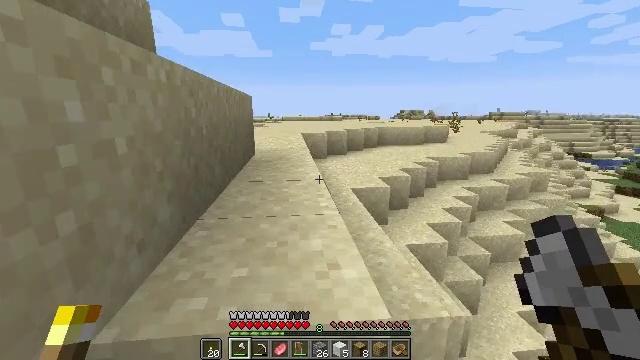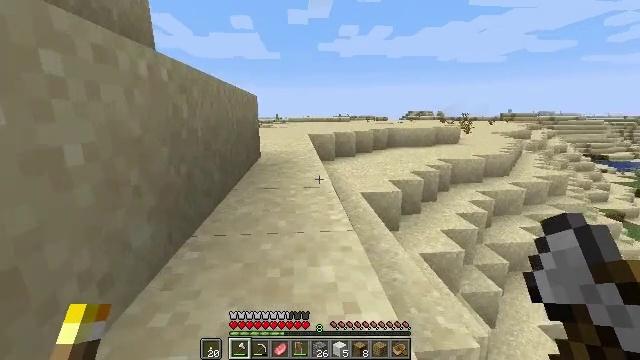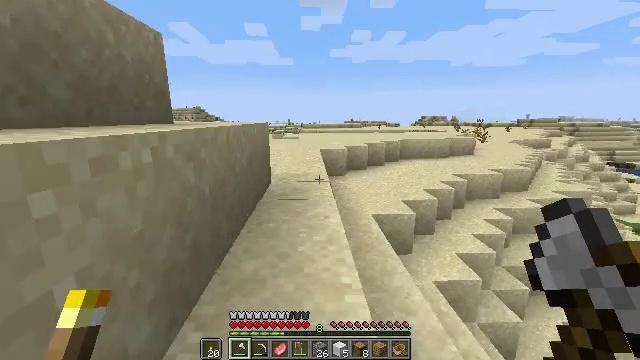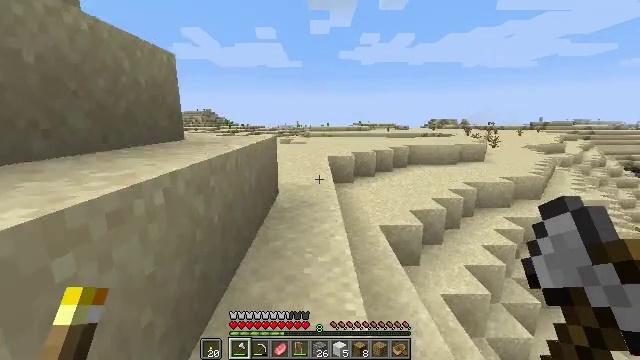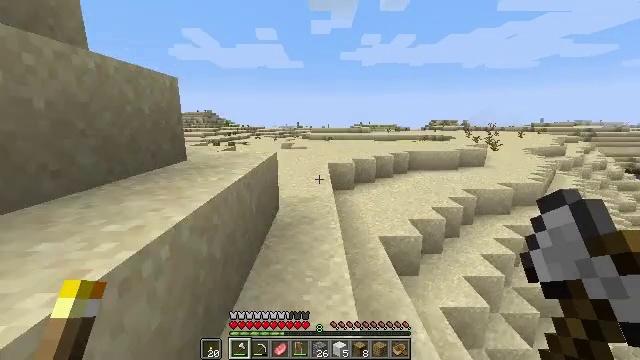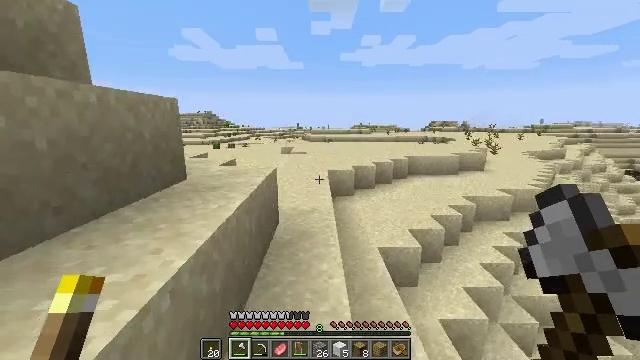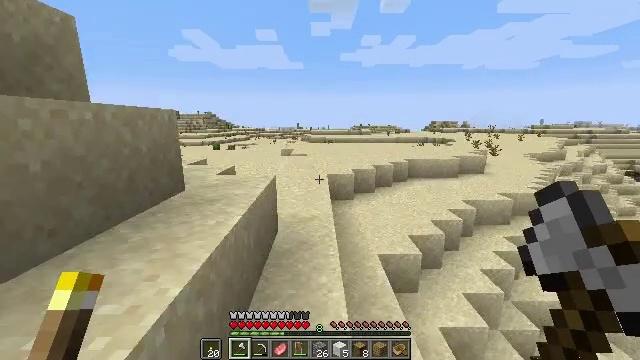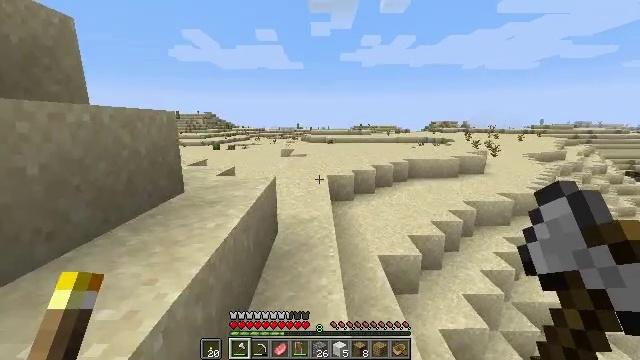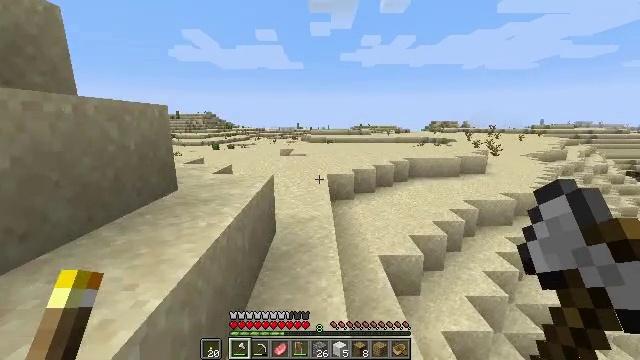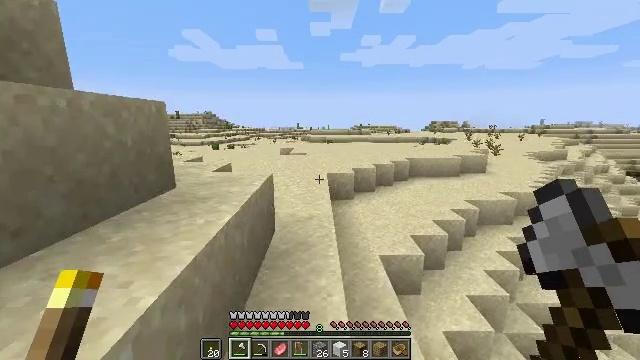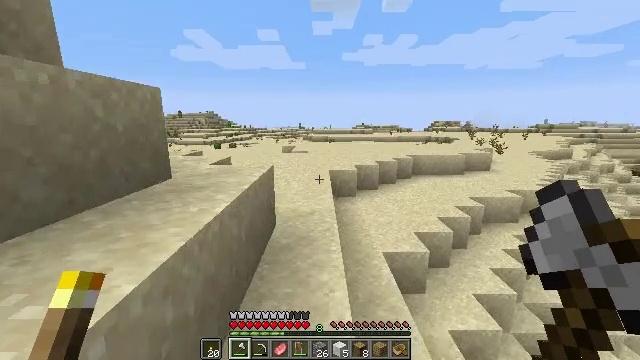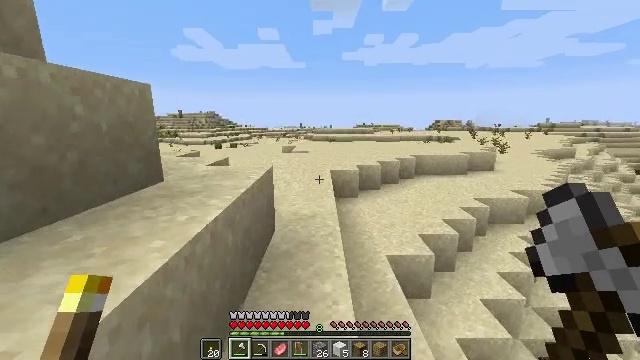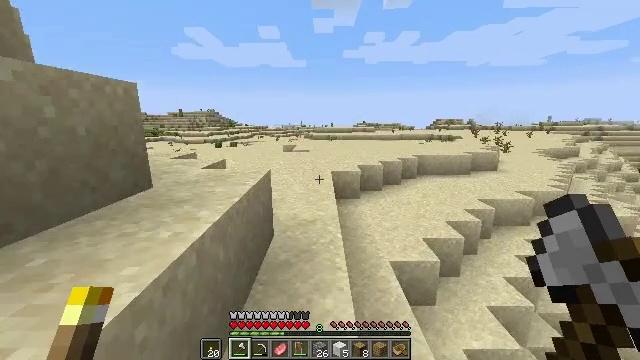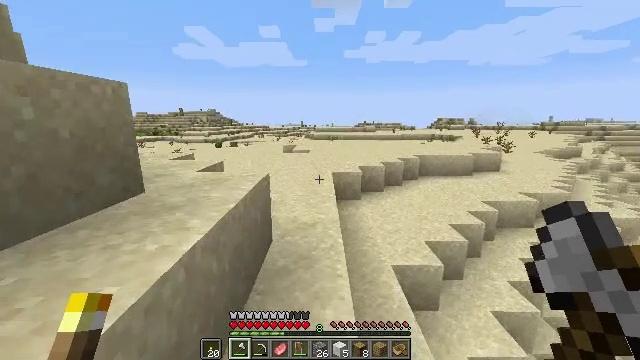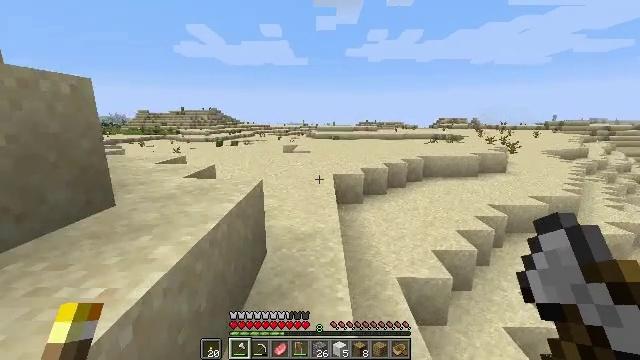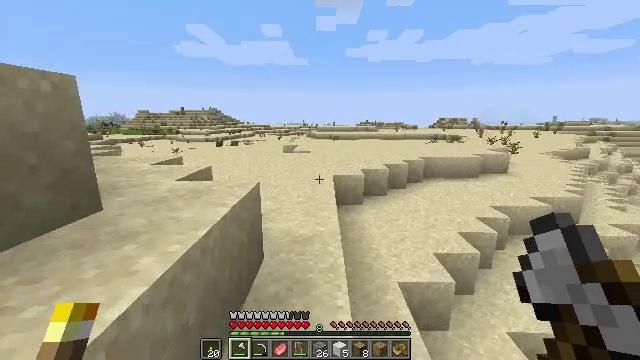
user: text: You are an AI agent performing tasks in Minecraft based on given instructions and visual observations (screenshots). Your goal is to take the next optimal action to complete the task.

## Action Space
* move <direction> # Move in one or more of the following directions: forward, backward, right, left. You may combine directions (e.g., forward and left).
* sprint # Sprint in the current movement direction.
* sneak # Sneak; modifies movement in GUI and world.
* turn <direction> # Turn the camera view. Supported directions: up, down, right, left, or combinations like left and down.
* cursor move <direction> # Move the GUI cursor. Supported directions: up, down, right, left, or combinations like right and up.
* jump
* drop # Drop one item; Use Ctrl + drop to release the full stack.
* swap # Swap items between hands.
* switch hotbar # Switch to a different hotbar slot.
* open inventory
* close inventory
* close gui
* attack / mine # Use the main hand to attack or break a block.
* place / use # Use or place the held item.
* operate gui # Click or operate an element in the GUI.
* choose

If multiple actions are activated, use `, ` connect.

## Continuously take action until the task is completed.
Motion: motion action
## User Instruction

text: Gather a dead bush.
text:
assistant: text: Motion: move forward, turn left
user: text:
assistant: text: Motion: move forward, turn left, jump
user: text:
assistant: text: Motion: move forward, turn left, jump
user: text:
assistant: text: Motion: move forward, jump
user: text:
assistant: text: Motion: move forward, jump
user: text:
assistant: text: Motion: move forward, jump
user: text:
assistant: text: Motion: move forward, jump
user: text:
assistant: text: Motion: move forward
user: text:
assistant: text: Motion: move forward
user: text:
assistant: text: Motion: move forward
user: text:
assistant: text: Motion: move forward
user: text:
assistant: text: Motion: move forward
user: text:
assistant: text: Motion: move forward
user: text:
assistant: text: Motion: move forward
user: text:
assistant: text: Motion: move forward
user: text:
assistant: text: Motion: move forward
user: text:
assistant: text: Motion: move forward
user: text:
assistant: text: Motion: move forward, turn left
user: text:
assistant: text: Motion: move forward, turn left
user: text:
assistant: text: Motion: move forward
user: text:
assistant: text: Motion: move forward
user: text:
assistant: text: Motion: move forward
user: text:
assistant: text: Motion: move forward
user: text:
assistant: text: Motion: move forward
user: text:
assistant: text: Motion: move forward
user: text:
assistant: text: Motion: move forward
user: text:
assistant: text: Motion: move forward
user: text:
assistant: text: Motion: move forward
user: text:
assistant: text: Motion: move forward
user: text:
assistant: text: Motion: move forward